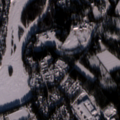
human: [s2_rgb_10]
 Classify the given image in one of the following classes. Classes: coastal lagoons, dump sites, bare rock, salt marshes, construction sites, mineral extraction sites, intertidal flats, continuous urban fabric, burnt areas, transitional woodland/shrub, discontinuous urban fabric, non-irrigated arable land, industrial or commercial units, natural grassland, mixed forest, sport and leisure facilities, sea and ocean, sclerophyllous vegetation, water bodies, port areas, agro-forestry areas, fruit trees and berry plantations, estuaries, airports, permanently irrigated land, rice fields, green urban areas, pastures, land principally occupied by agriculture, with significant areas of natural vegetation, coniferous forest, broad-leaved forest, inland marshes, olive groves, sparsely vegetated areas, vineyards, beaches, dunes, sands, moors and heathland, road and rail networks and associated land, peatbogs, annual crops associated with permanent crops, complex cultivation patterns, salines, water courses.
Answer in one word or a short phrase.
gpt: discontinuous urban fabric, land principally occupied by agriculture, with significant areas of natural vegetation, broad-leaved forest, coniferous forest, water courses